Question: I've added the conditional CSS include tags for IE into the head of my document:
'''
<!--[if lt IE8]>
<%= stylesheet_link_tag 'blueprint/ie' %>
<![endif]-->
'''
Unfortunately this causes them to show up in the page when it's rendered in IE.
How can I banish them?

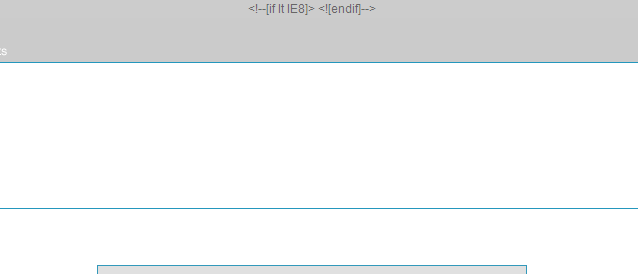
Answer: I think the right syntax is
'''
<!--[if lt IE 8]>
<%= stylesheet_link_tag 'blueprint/ie' %>
<![endif]-->
'''
Note the space between 'IE' and '8'. Not sure if this is your problem - but try it. Check <URL> for specifics of the conditionals.